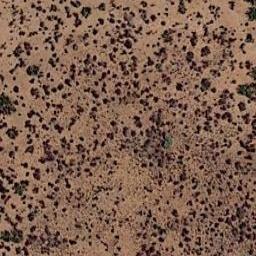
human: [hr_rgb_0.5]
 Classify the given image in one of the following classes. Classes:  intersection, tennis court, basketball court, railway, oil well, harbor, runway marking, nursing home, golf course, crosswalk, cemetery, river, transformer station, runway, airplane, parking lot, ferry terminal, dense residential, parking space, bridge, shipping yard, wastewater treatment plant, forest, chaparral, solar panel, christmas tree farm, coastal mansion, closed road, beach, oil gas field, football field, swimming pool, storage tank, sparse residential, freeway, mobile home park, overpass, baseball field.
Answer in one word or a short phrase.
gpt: chaparral